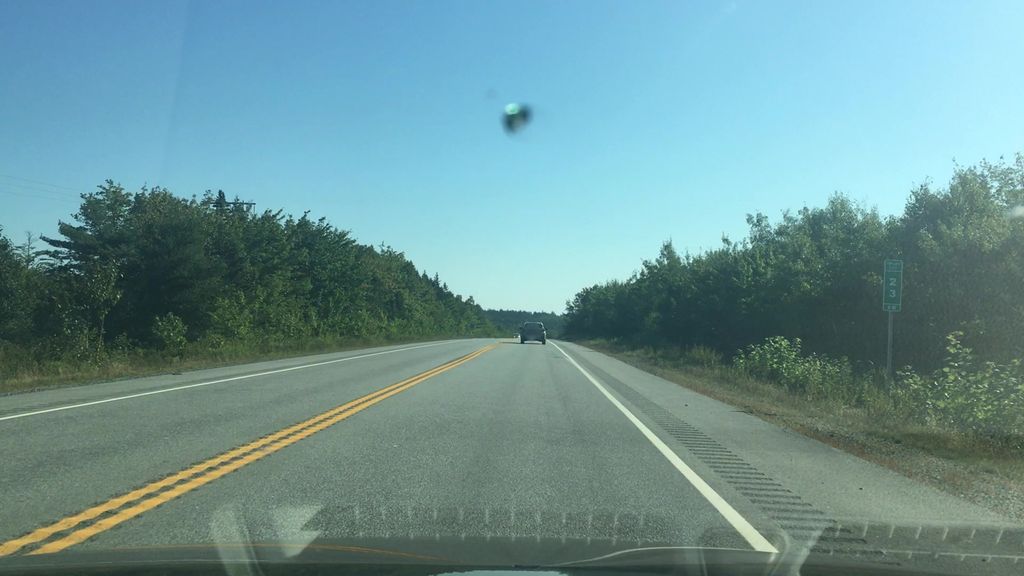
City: halifax